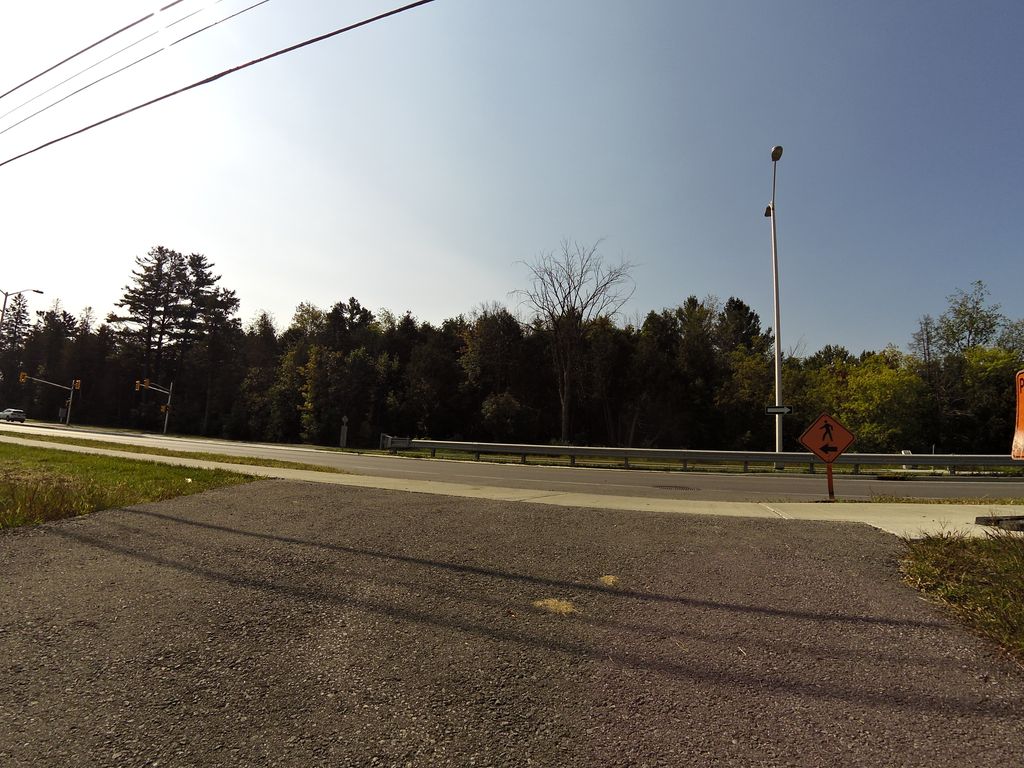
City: ottawa-gatineau